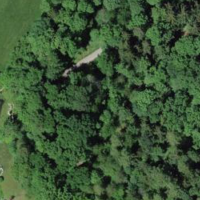
EUNIS habitat code: 41
Species observed at this site:
Lonicera acuminata
Aquilegia vulgaris